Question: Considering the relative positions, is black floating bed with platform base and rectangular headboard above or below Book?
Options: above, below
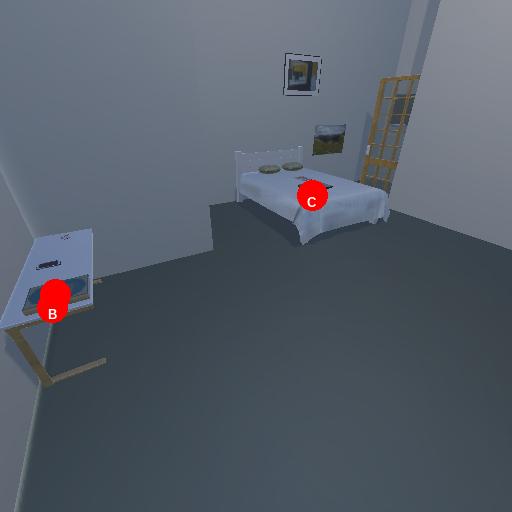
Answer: above